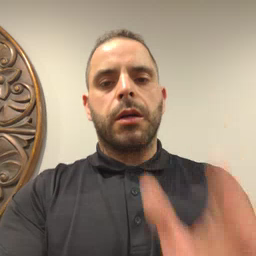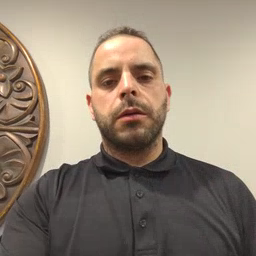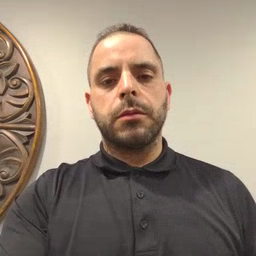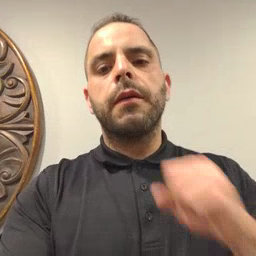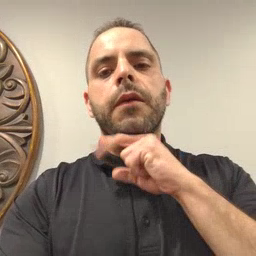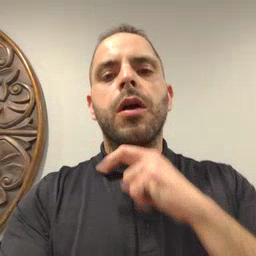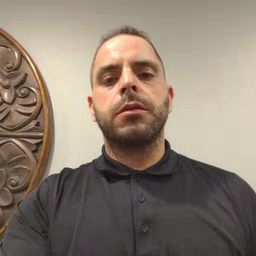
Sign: frog